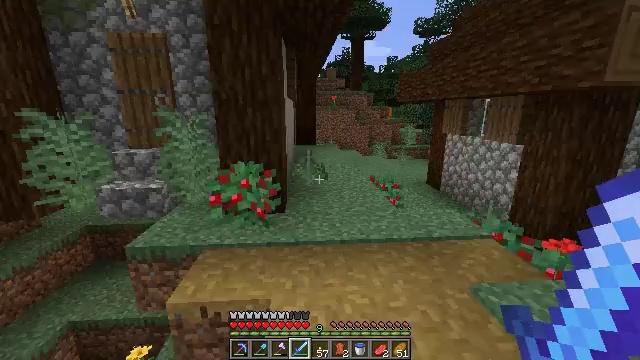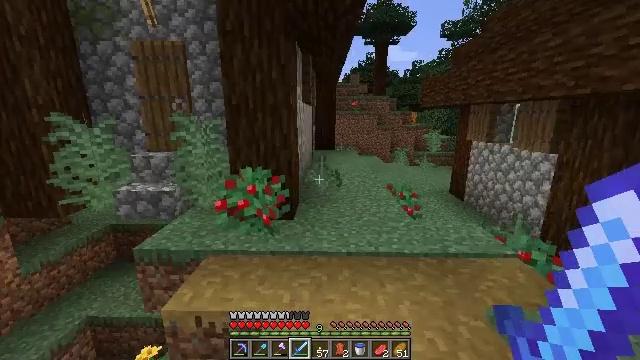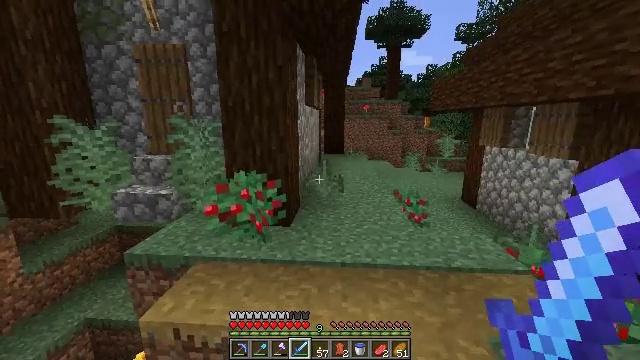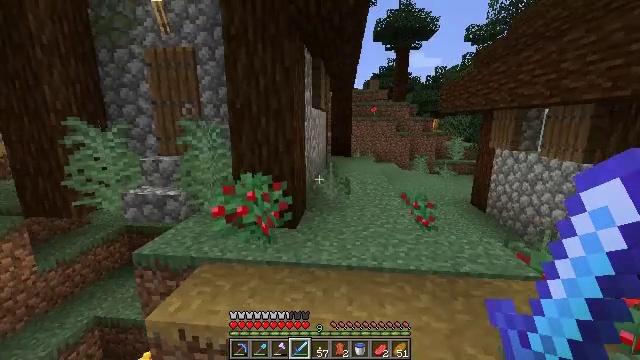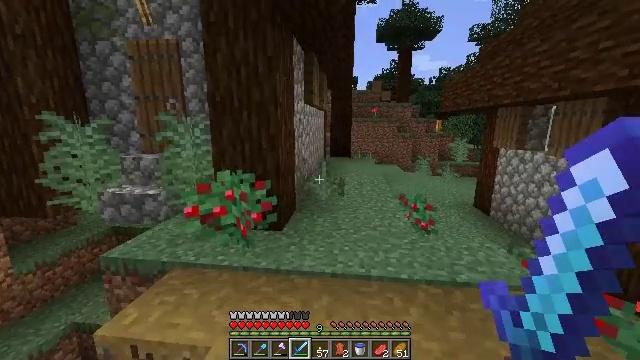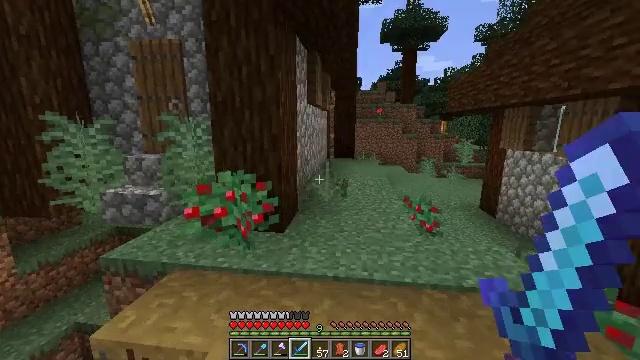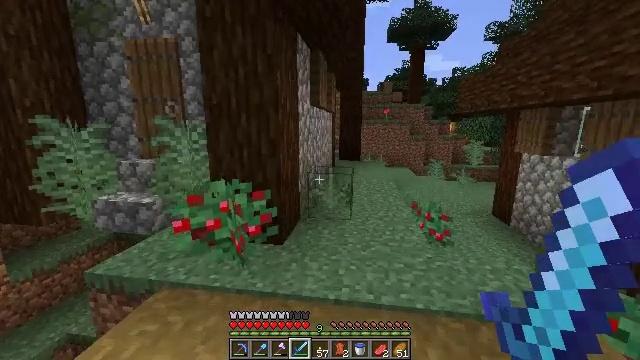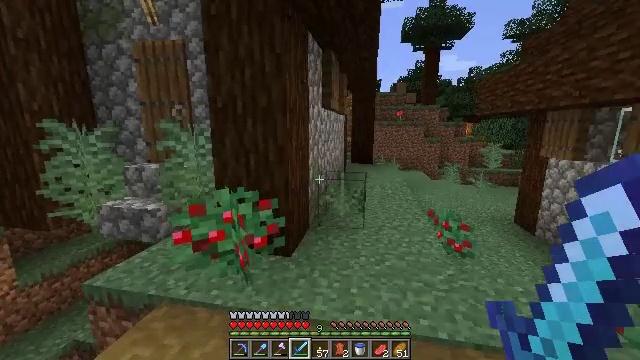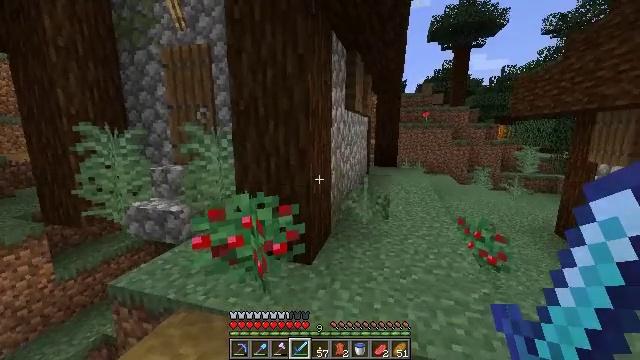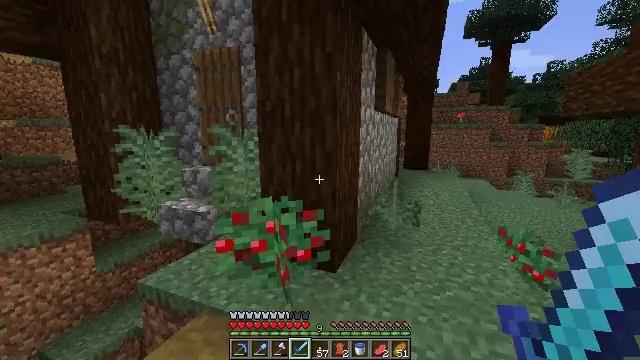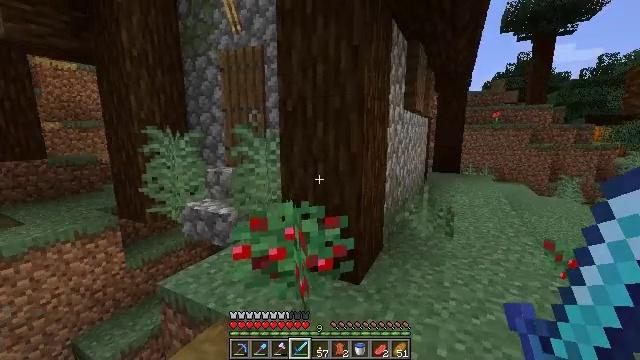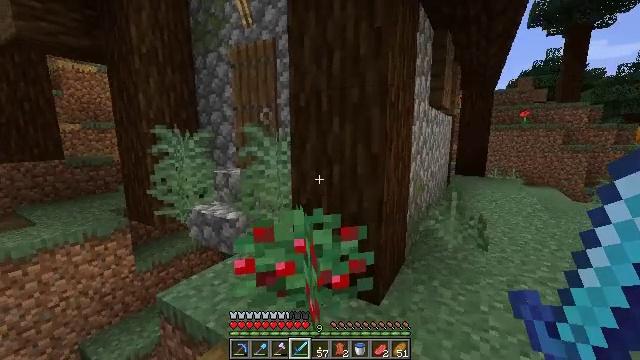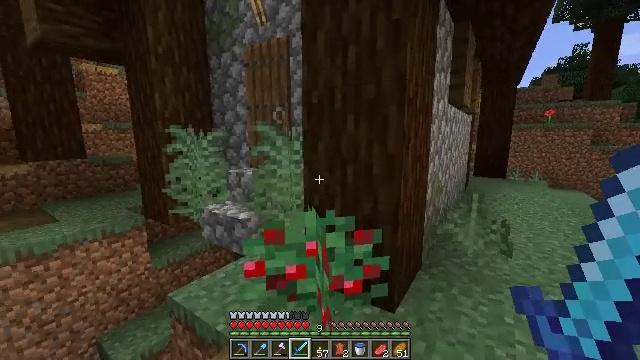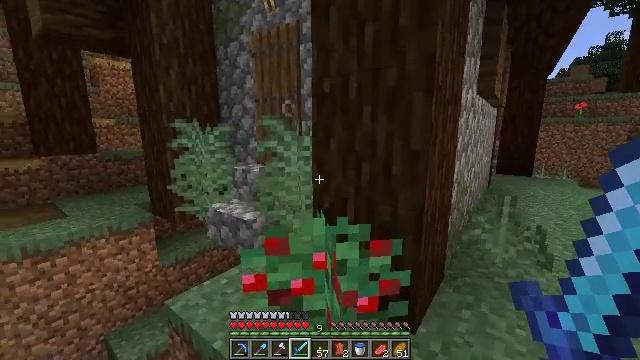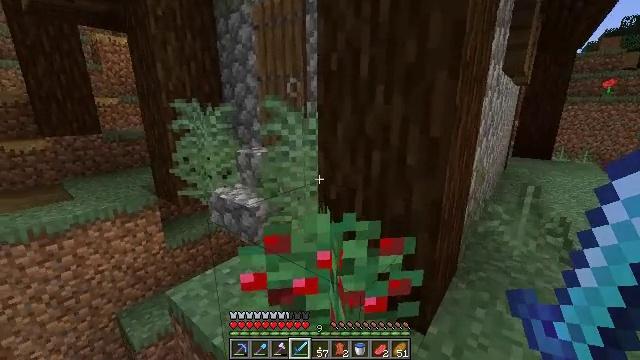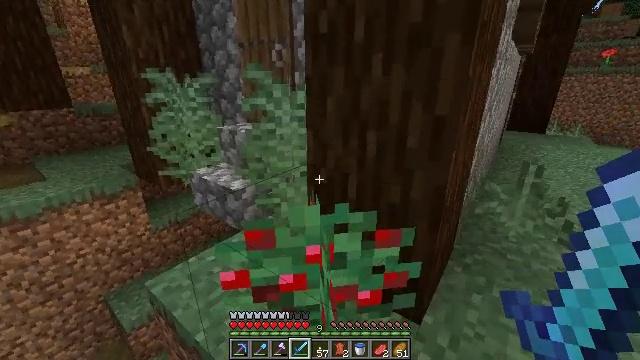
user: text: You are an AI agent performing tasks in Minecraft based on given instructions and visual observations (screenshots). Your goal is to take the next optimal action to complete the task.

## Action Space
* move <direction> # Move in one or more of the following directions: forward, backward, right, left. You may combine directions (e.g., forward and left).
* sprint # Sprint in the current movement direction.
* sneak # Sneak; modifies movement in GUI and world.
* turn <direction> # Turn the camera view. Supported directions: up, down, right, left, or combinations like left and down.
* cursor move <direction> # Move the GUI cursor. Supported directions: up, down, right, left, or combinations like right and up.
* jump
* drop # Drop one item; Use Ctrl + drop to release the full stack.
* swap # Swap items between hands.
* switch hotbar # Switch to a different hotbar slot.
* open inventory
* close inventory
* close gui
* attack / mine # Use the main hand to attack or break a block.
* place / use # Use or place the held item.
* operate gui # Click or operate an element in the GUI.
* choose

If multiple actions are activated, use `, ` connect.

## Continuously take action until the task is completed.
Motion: motion action
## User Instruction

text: Gather sweet berries from the bush.
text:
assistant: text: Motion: move forward and move right, turn left and up
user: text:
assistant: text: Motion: move forward and move right, turn left
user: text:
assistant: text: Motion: move forward and move right, turn left
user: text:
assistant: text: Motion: move forward
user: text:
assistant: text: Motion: move forward
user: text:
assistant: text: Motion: move forward, turn left
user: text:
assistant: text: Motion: move forward, turn left
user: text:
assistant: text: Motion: move forward, turn left
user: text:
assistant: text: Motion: move forward, turn left
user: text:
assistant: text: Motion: move forward, turn left
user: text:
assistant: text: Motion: move forward, turn left
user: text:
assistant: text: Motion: move forward, turn left
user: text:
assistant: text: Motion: move forward, turn left
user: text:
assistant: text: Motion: move forward, turn left and down
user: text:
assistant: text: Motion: turn right and down
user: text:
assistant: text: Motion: turn right and down
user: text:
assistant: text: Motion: turn down
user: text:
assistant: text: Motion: turn down
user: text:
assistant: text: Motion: attack / mine
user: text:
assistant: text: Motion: attack / mine
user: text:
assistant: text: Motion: attack / mine
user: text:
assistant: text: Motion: attack / mine
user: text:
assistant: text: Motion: attack / mine
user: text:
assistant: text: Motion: attack / mine